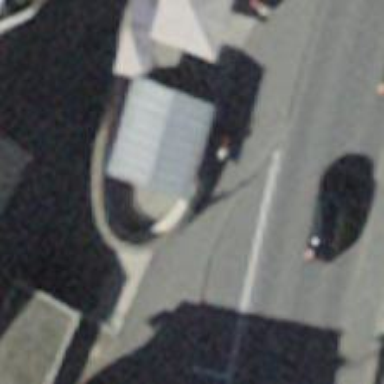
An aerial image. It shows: Kiosk shop.